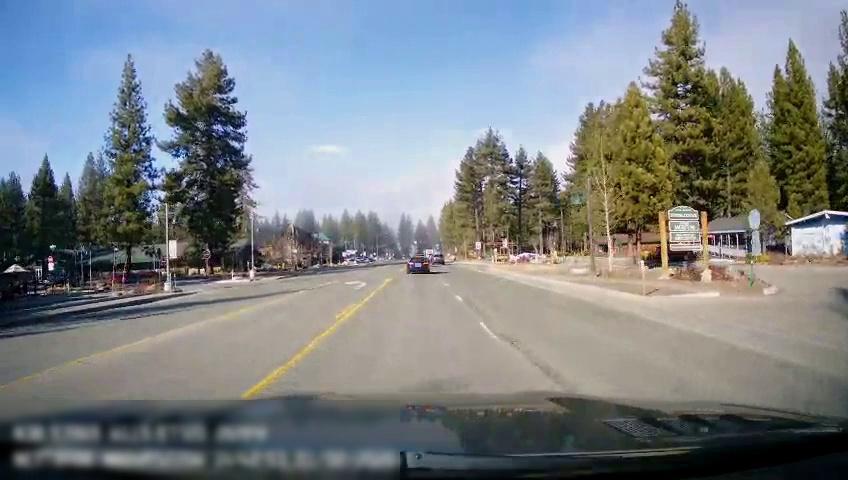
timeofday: Day
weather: Sunny
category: Drivable Space
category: Vehicles | Car
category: Vehicles | SUV
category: Vehicles | Car
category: Lanes | Opposite Lane
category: Lanes | Current Lane
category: Lanes | Current Lane